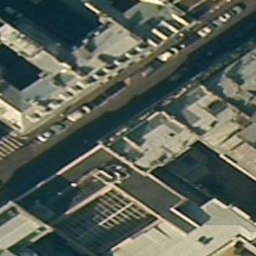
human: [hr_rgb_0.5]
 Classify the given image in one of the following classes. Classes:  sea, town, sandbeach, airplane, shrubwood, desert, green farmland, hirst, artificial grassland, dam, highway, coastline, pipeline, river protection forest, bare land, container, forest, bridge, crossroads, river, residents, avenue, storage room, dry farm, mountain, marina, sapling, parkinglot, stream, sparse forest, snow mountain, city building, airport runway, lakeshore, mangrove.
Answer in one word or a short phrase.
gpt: city building